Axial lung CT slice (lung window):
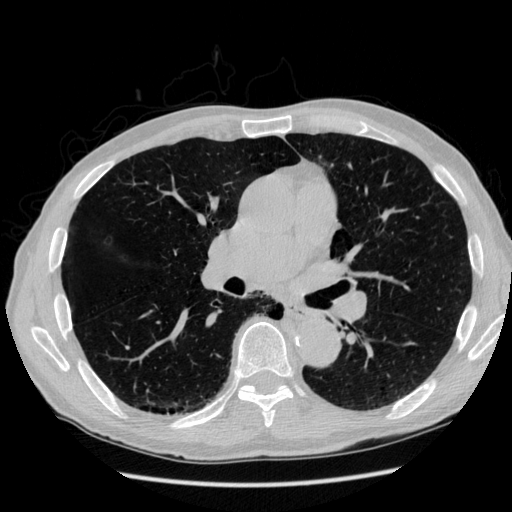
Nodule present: no